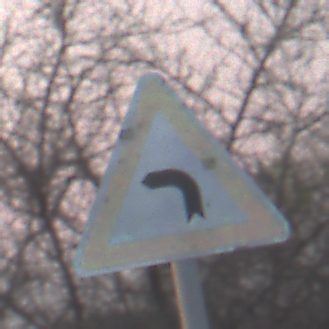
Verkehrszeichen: KurveLinks
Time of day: SunriseSunset
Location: Outdoor (Nature)
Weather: Clear
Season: NotSpecified
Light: Natural